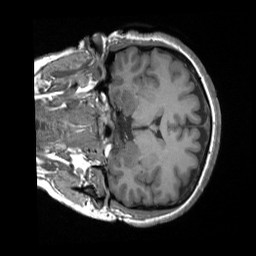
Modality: T1w
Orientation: coronal
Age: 36
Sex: female
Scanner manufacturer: siemens
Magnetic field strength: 3 T
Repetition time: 1.9 s
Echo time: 0.00226 s